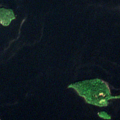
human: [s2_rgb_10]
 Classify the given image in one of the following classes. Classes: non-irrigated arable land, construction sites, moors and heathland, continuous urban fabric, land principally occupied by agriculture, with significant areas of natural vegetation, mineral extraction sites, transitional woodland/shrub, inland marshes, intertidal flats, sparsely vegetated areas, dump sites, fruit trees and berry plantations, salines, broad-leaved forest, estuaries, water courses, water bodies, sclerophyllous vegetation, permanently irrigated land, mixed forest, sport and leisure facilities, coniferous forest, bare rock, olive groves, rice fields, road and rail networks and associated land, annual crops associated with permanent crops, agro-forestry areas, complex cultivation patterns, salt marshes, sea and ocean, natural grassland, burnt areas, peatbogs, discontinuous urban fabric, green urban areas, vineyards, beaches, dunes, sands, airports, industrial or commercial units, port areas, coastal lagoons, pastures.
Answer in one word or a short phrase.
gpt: mixed forest, water bodies